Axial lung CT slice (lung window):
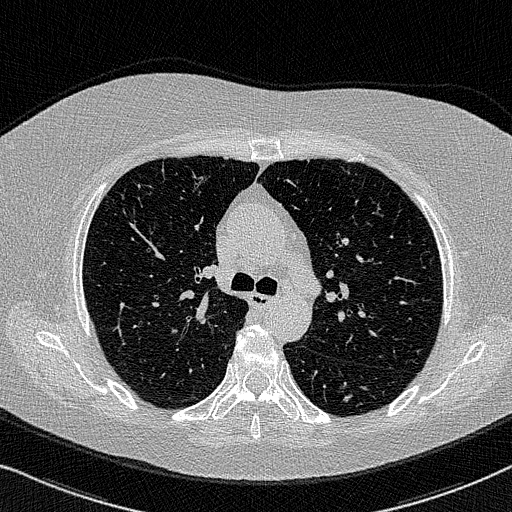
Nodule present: no